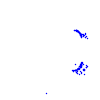
Particle: proton